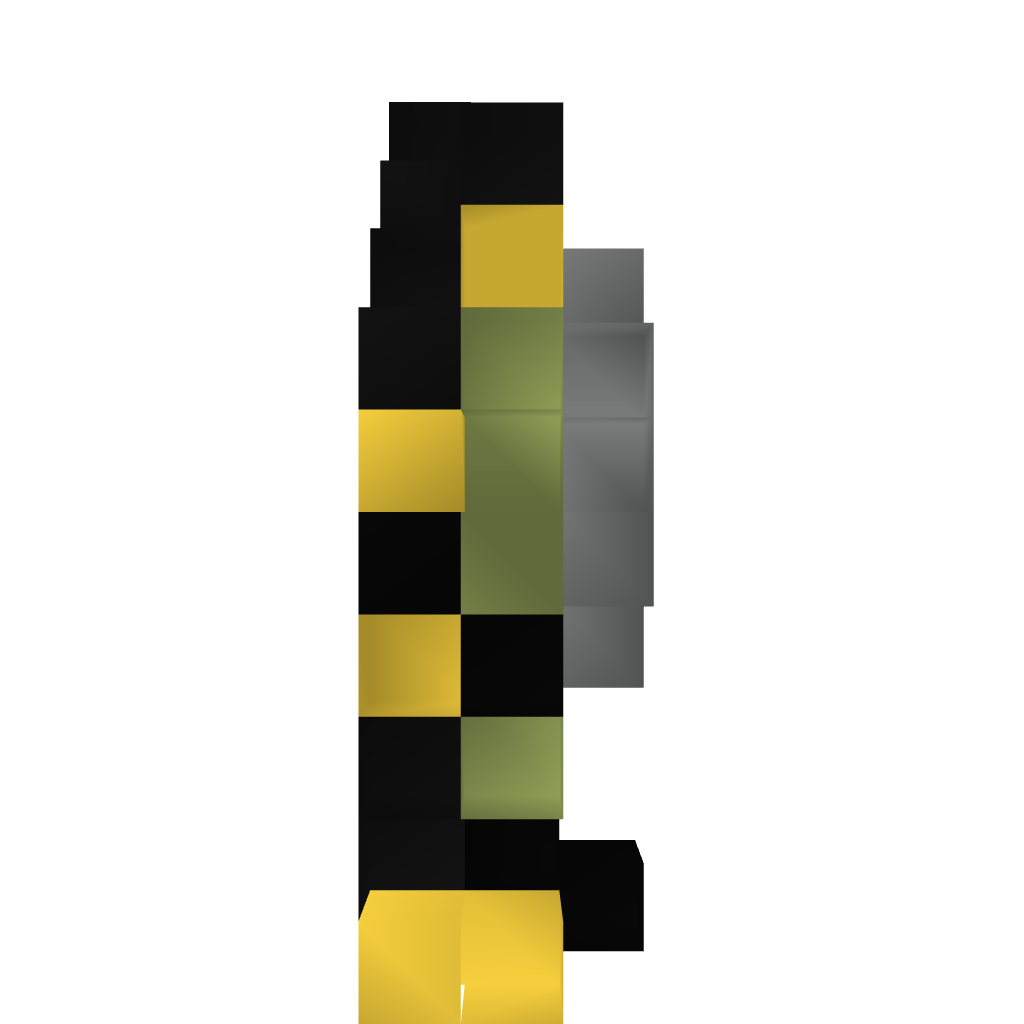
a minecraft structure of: Door 3x3